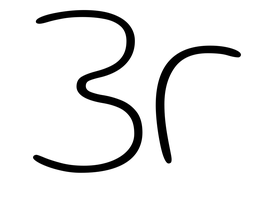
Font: Gluten_Thin